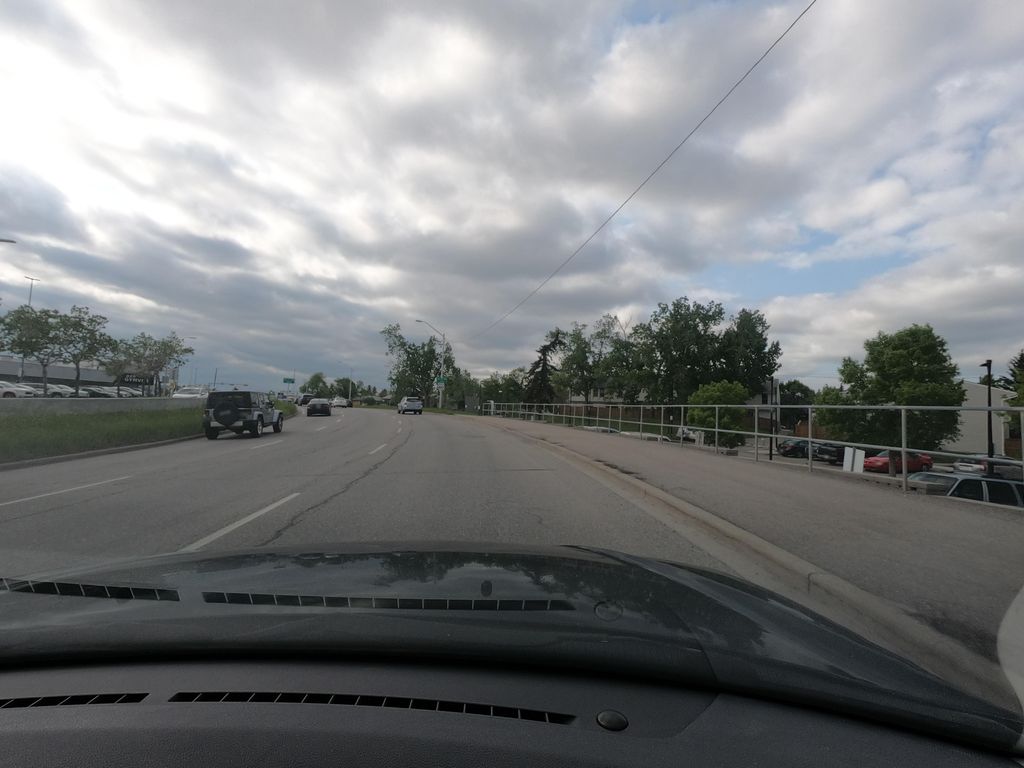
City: calgary